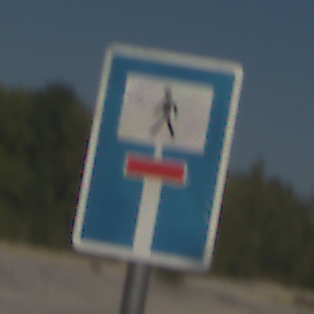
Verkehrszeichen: SackgasseFussgaengerDurchlaessig
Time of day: Midday
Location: Outdoor (Nature)
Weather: Clear
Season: Summer
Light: Natural